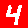
Digit: 4